Interaction volume radius: 5 \u00c5
Interaction volume height: 15 \u00c5
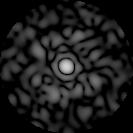
Disorder parameter: 0.8586